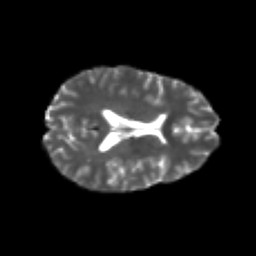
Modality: T2w
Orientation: axial
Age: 25
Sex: female
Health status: healthy
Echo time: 0.074 s